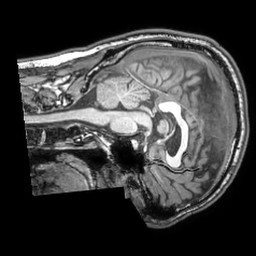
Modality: T1w
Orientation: sagittal
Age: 34
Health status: ill
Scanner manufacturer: philips
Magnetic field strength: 3 T
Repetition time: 0.007 s
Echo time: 0.0035 s